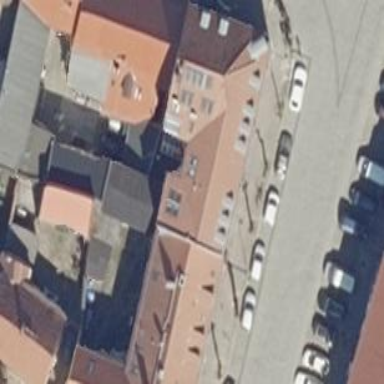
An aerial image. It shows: Commercial building.